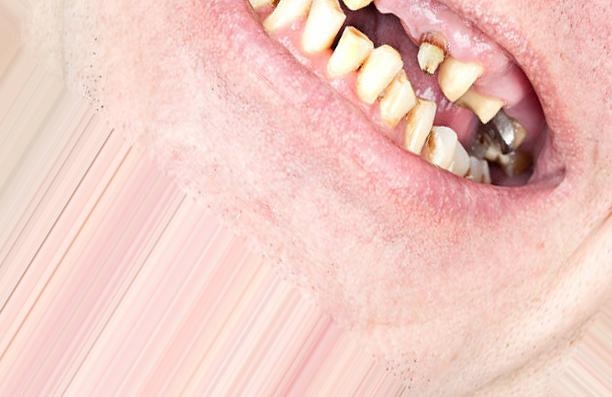
Condition: Caries